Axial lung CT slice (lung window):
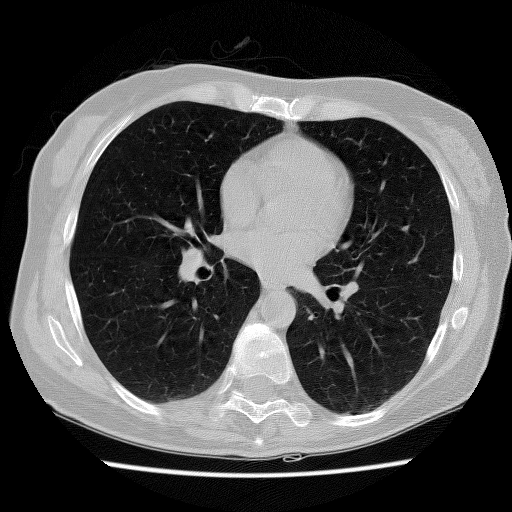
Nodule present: no